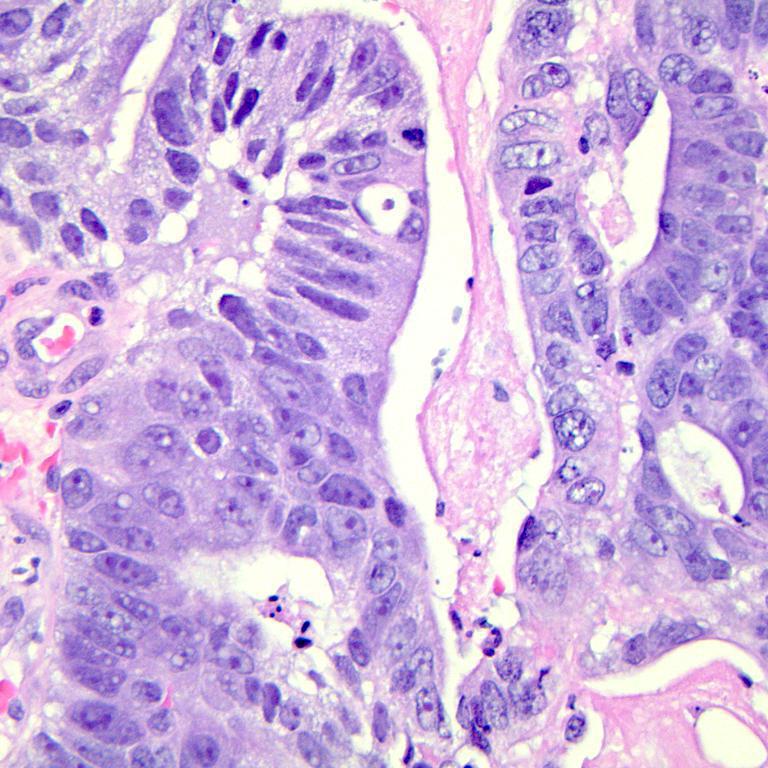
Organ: colon
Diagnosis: adenocarcinomas